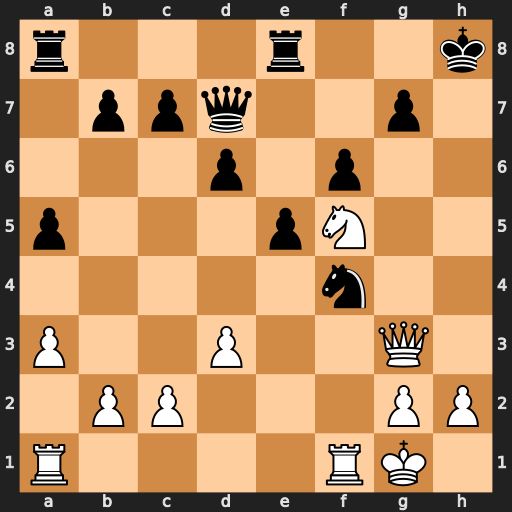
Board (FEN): r3r2k/1ppq2p1/3p1p2/p3pN2/5n2/P2P2Q1/1PP3PP/R4RK1
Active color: w
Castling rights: -
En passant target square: -
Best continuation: Rxf4 exf4 Qh3+ Kg8 Nh6+